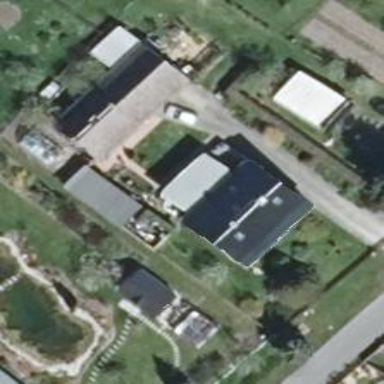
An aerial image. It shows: Black building with gabled roof oriented along its length.